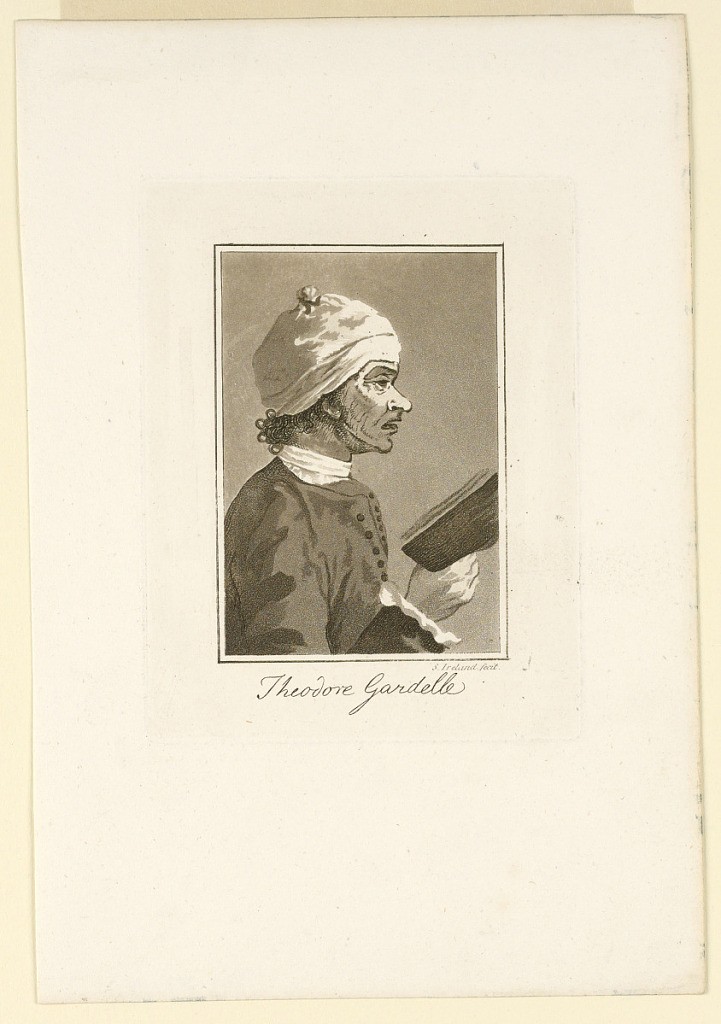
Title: Theodore Gardelle
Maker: Samuel Ireland, English, ca. 1744–1800
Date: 1786
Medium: Aquatint and etching in brown ink on paper
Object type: Print
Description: An old man in side view towards right. Half-length, he holds in his right hand an opened book. He wears a white nightcap, white shirt and a dark coat. Illustration for Ireland, "Graphic Illustrations…" I, 172.